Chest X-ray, PA view. Patient: 47 years old, sex F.
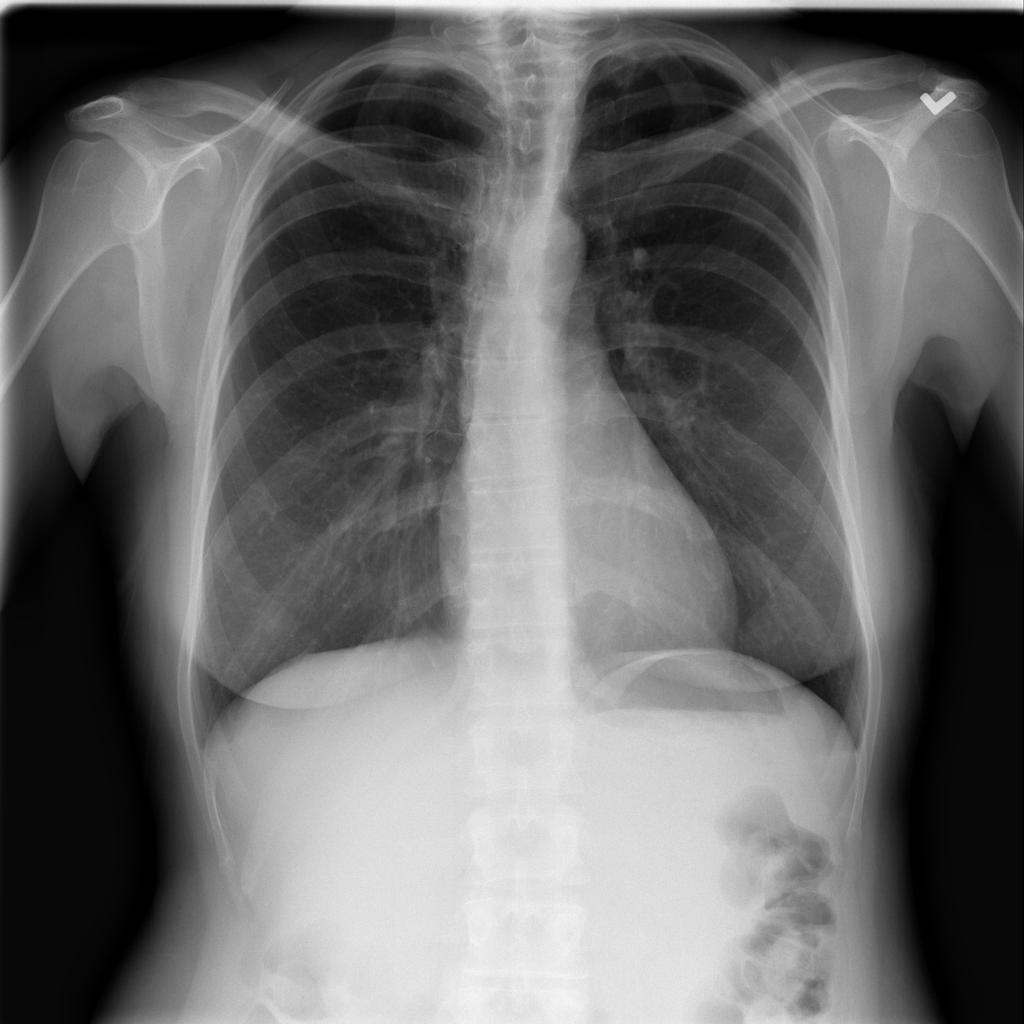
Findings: No Finding